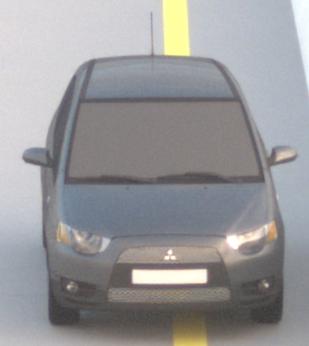
Make: Mitsubishi
Model: Colt 1.1
Detailed model: Colt (VI)
Model produced from: 2008/11
Model produced until: 2010/10
Doors: 3
Color: gray
Road condition: dry road
Daytime: sunrise or sunset
Contrast: medium contrast